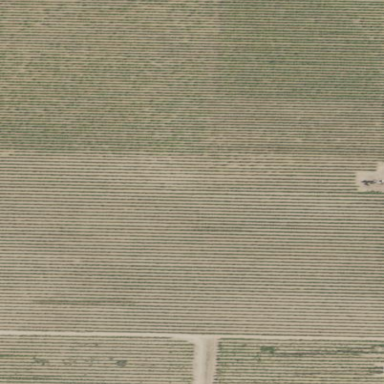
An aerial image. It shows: Beautiful vineyard in the countryside.